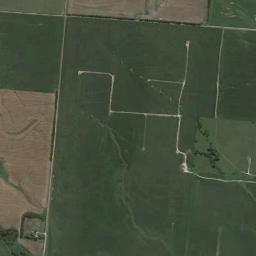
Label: rectangular_farmland